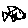
Label: fish